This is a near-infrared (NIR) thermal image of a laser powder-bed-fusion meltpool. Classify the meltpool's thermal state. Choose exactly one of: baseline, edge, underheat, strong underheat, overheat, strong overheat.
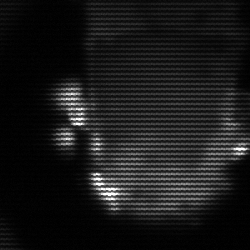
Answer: baseline